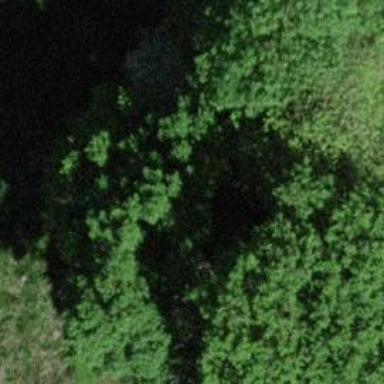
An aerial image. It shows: Forest area.